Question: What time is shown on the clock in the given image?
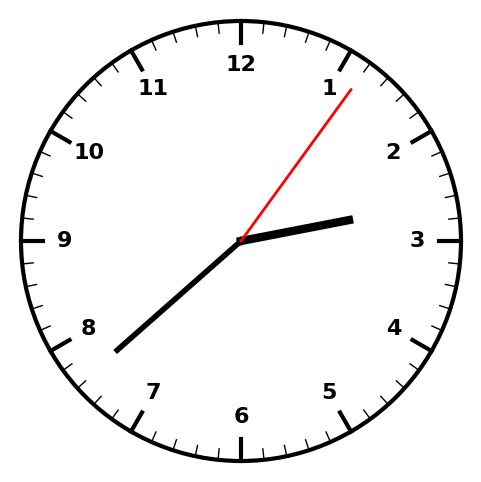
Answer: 02:38:06